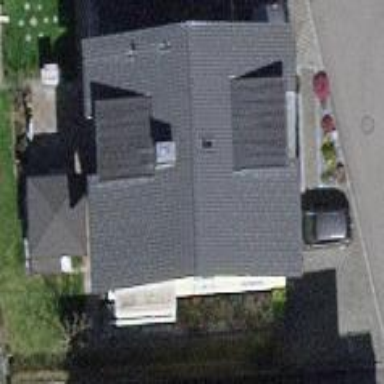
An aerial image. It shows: Building with tile roof.